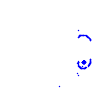
Particle: electron